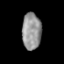
Tissue: prostate
Cell type: Myeloid cells
Senescence score: 0.3012
Nuclear area (px): 685
Mean DAPI intensity: 148.323